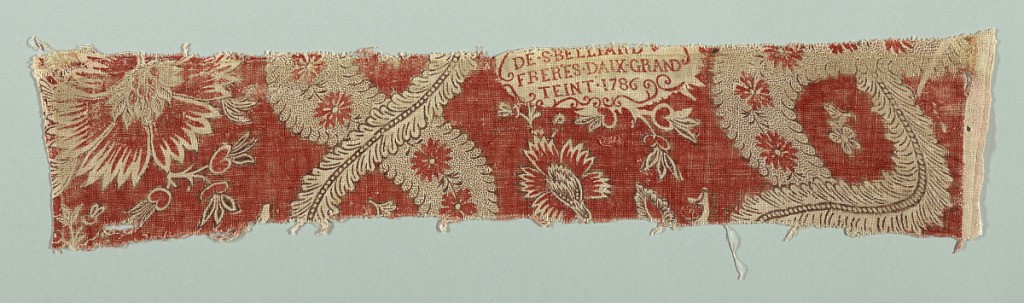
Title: Chef de piece
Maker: Belliard Freres, 1783
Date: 1786
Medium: cotton Technique: block printed on plain weave
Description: Intersecting curving vines and exotic flowers in red or black. Appears to be an alternation of a floral stripe and a vine stripe.